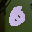
Label: 0